Question: I am looking for some time if there are free apis / or other projects in order to to the position of an item referred to a document.
I would like to redirect the user to a pdf file of my site ("/ Help.pdf") directly to the .(on a title or page number, for example) and not on position (x or y) as it varies according to the screen resolution.

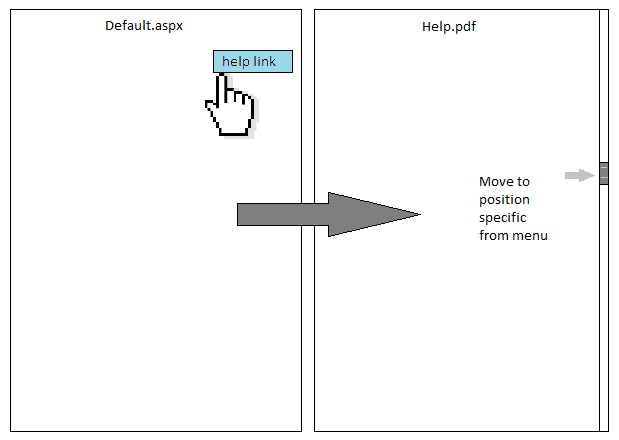
Answer: You can do it passing parameters to the link :
'<A HREF="http://www.example.com/myfile.pdf#glossary">' Goes to glossary
'<A HREF="http://www.example.com/myfile.pdf#page=3">' Goes to page 3
<URL>